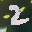
Label: 2